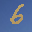
Label: 6